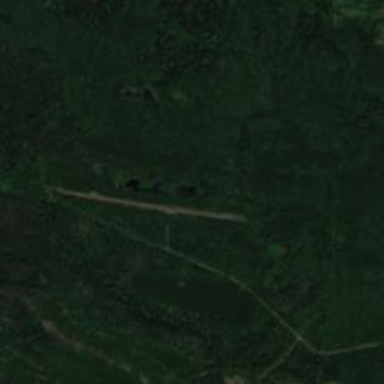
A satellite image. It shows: Airstrip at the airport.